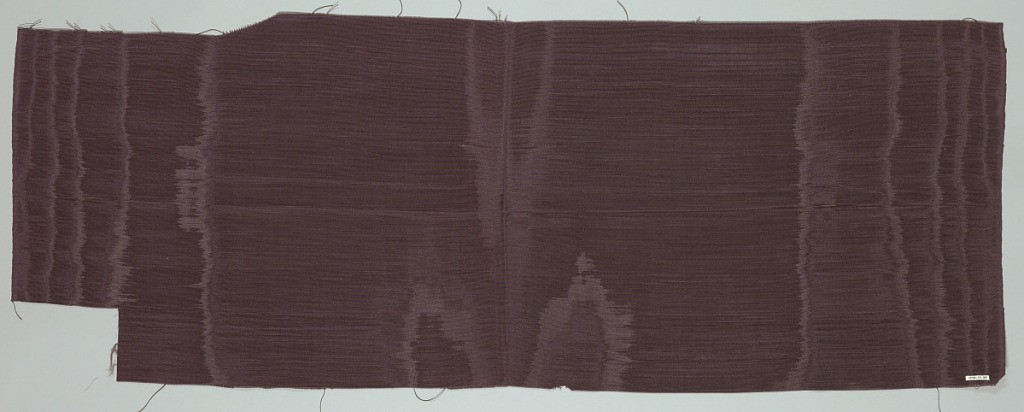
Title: Textile
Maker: Herman A. Elsberg, American, 1869–1938
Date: ca. 1915
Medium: silk warp, cotton weft Technique: moiré plain weave
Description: Length of heavily ribbed, dark purple-gray moiré fabric.